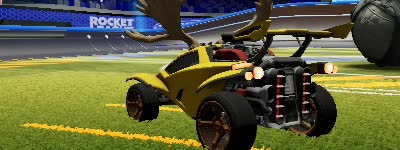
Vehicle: octane